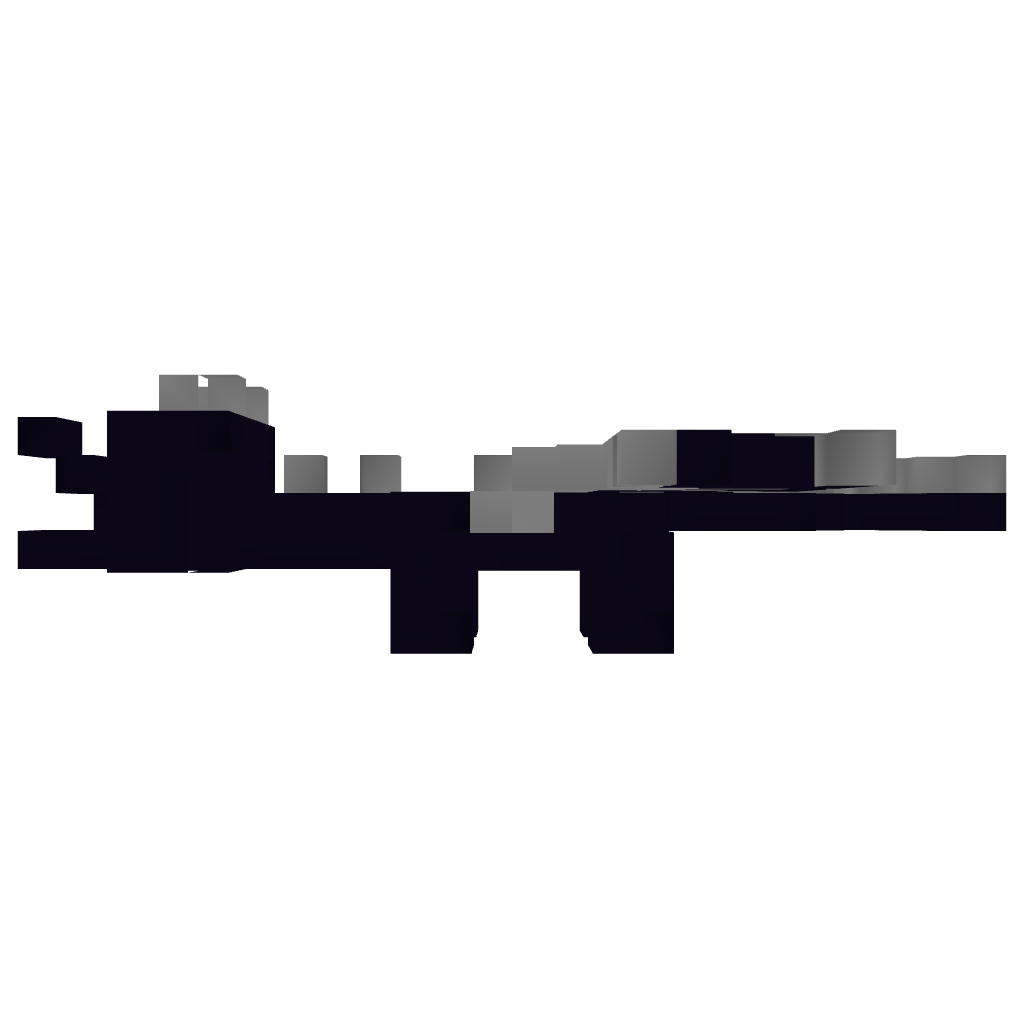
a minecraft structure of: EnderDragon